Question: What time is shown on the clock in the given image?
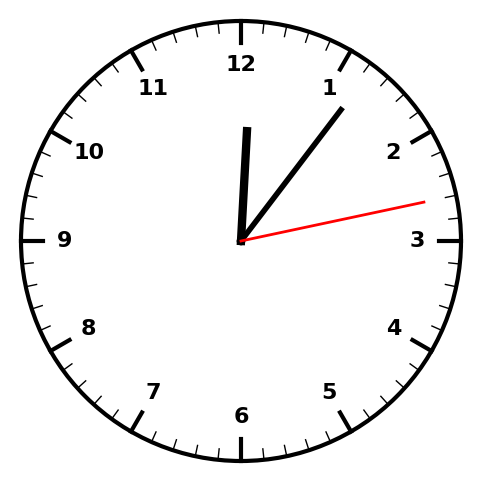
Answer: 12:06:13